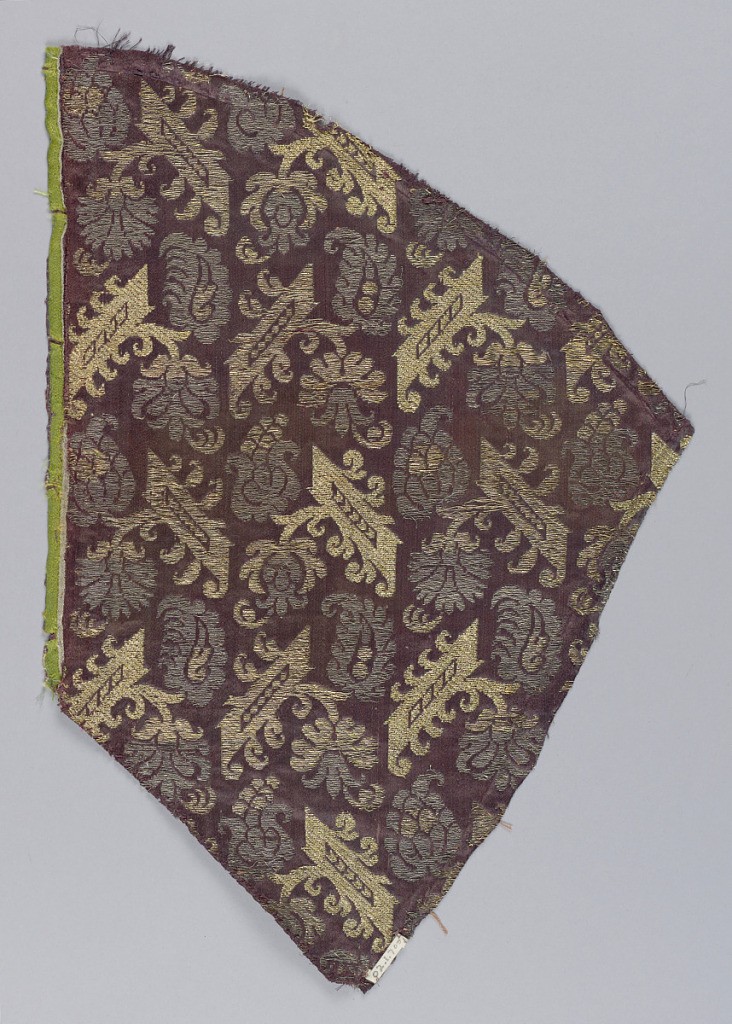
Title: Fragment
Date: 17th century
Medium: Medium" silk, metallic Technique: brocaded satin
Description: Diagonal braches and leaves in gold and silver on brown/mauve ground.